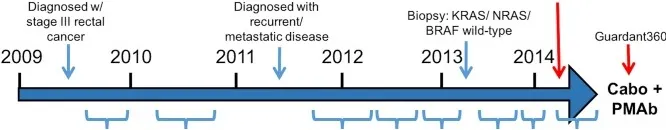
Treatment course (Bev, bevacizumab; Iri, irinotecan; PMAb, panitumumab; LN, lymph node; Tissue NGS, tissue next generation sequencing; Guardant360, cell free DNA profiling; Cabo, cabozantinib).
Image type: chart (chart)